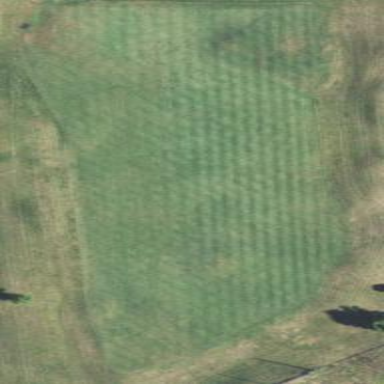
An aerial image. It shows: Golf fairway surrounded by grass.